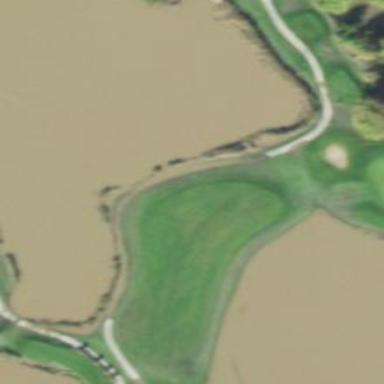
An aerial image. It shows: Water hazard on golf course. The hazard is natural water feature.